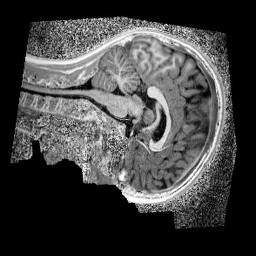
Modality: UNIT1_denoised
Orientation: sagittal
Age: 10
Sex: male
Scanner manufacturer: siemens
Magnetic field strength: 3 T
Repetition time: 4 s
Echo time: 0.00299 s